Interaction volume radius: 5 \u00c5
Interaction volume height: 10 \u00c5
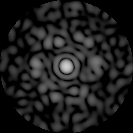
Disorder parameter: 0.8302